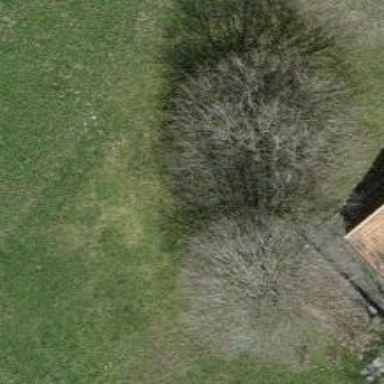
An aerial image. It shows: Single tag "natural: tree."